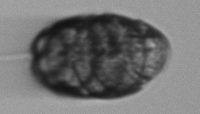
Label: Margalefidinium